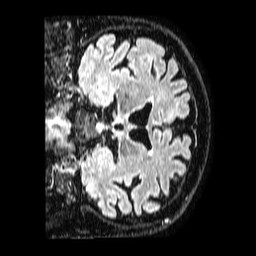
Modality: FLAIR
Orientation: coronal
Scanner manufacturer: philips
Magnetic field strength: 1.5 T
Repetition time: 4.8 s
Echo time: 0.3 s